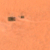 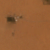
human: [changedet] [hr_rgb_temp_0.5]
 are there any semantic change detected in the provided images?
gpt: The rectangular green area appears bigger and some buildings appear on the upper left corner in the desert.